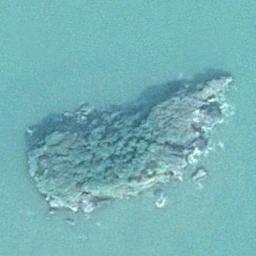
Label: island